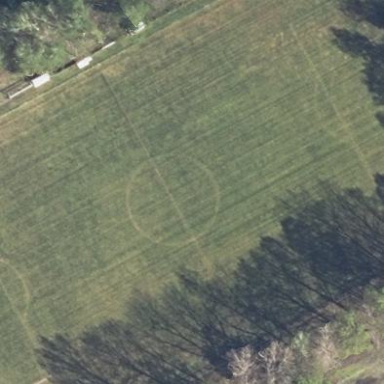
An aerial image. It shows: Soccer pitch for leisureland activities.